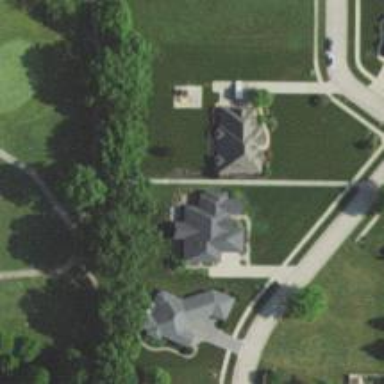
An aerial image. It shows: Service road used as golf cart path.